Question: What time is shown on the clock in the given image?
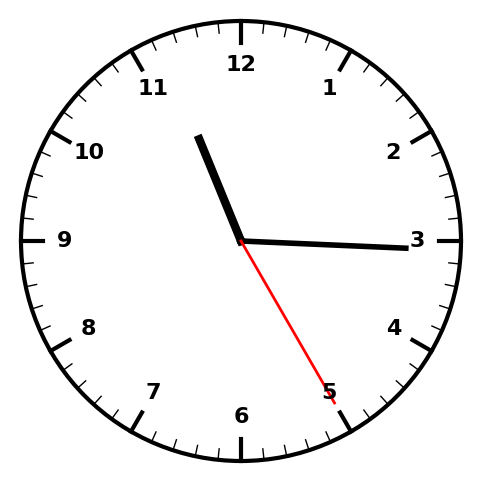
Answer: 11:15:25